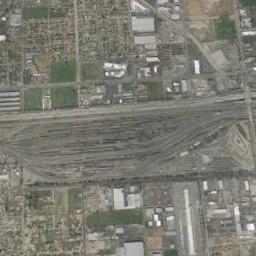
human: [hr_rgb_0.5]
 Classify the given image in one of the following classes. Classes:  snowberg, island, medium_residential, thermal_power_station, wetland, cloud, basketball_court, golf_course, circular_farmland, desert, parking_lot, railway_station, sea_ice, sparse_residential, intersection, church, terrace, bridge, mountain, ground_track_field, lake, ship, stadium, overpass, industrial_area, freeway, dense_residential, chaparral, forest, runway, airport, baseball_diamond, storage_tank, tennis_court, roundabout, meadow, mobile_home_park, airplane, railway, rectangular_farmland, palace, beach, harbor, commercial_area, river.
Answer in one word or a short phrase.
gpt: railway_station